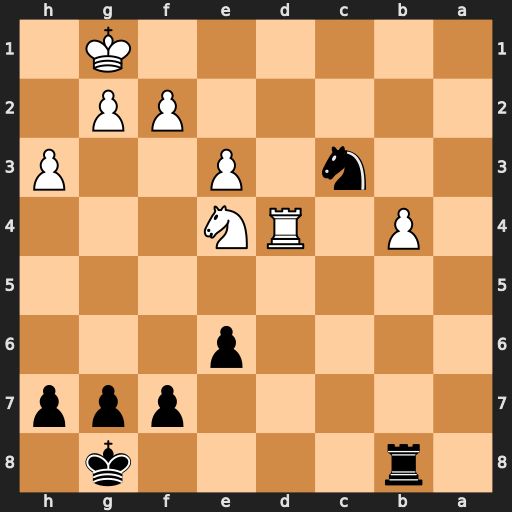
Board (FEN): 1r4k1/5ppp/4p3/8/1P1RN3/2n1P2P/5PP1/6K1
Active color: b
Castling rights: -
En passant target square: -
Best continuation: Ne2+ Kh2 Nxd4